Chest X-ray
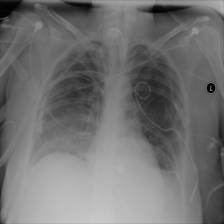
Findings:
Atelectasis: negative
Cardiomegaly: negative
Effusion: positive
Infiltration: positive
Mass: negative
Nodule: negative
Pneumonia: negative
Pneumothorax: negative
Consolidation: negative
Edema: positive
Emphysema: negative
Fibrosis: negative
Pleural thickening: negative
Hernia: negative